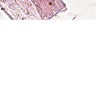
Metastatic tissue present: no